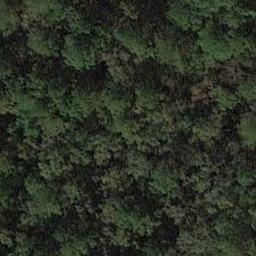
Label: forest